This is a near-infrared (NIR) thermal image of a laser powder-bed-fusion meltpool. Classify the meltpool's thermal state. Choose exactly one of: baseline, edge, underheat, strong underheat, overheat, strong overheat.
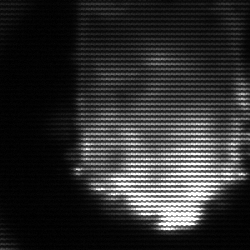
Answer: baseline